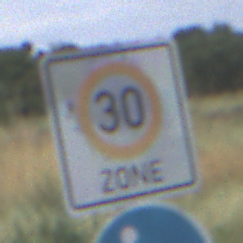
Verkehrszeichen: BeginnZone30
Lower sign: Gehweg
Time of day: Midday
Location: Outdoor (Nature)
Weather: PartlyCloudy
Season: NotSpecified
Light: Natural